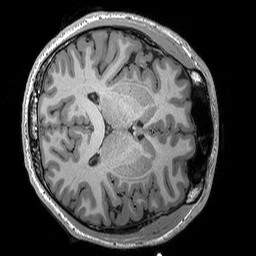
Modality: T1w
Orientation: axial
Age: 27
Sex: male
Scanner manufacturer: siemens
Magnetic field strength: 3 T
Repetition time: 2.3 s
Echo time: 0.00298 s